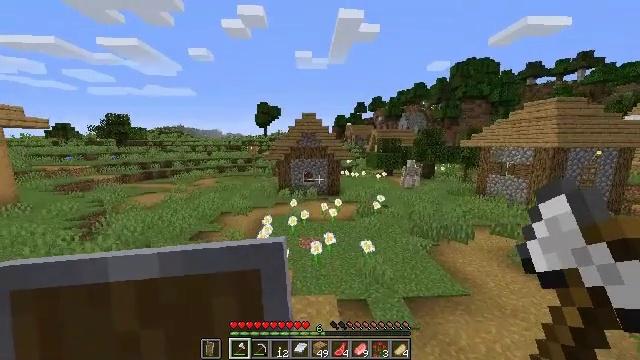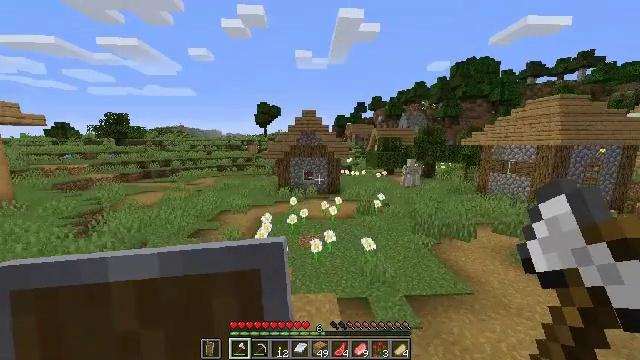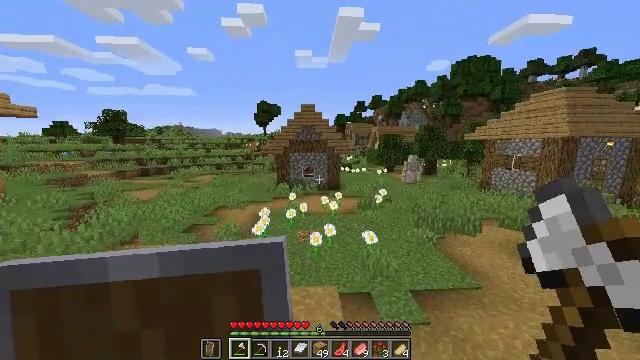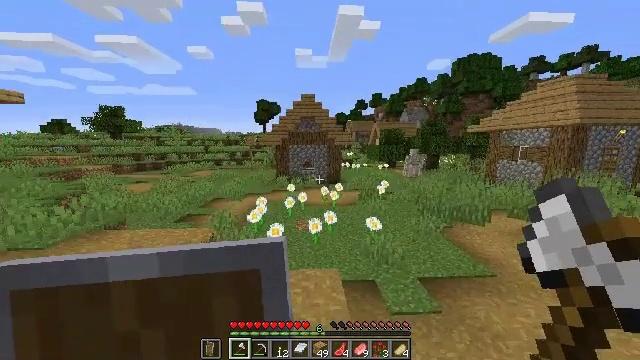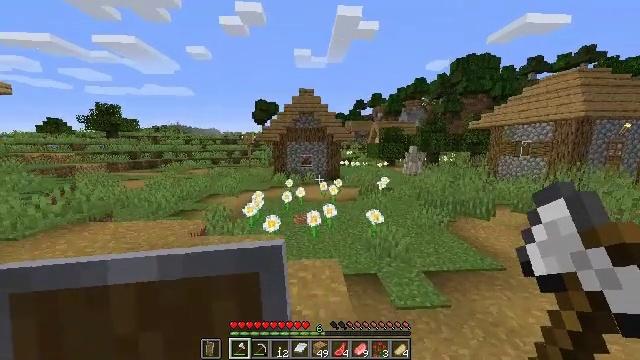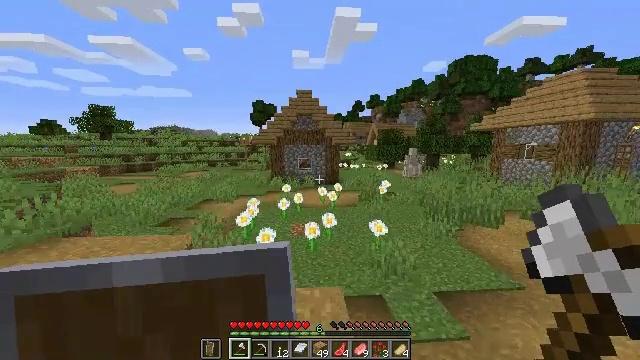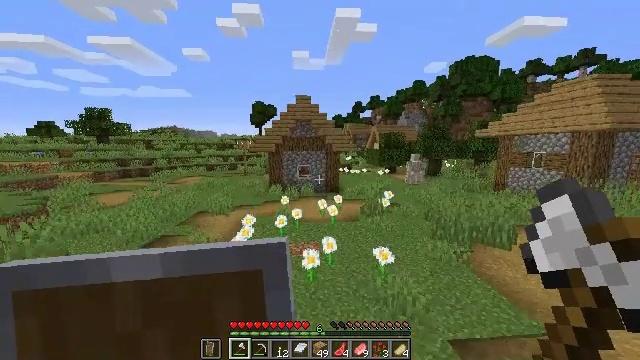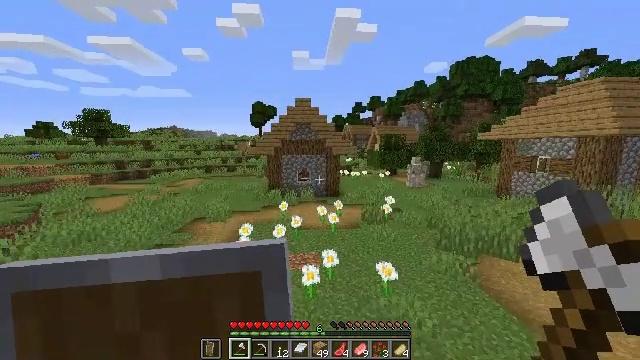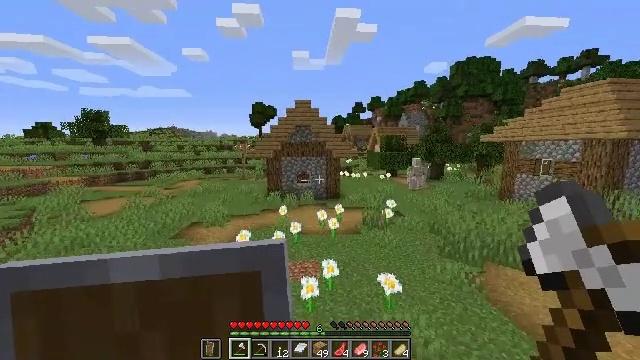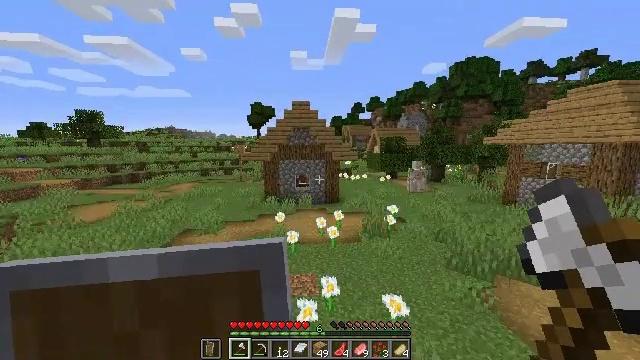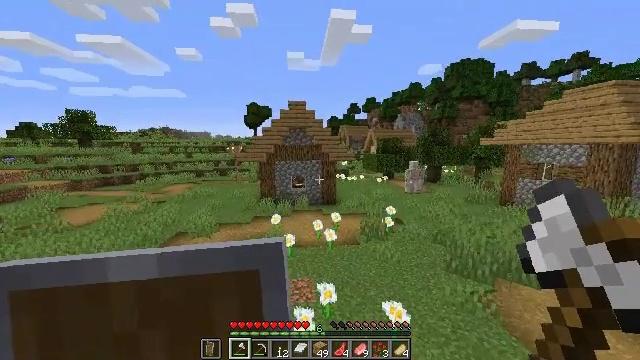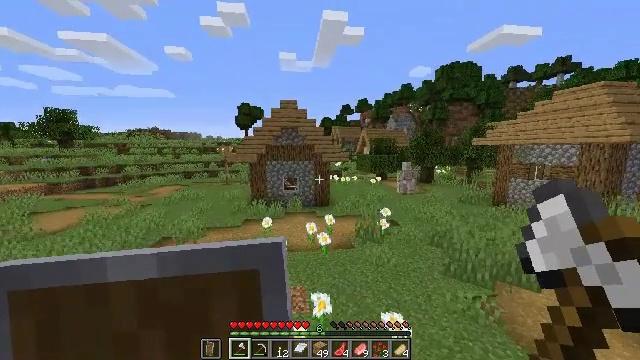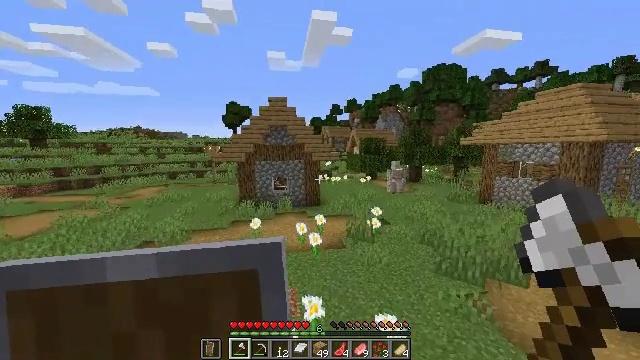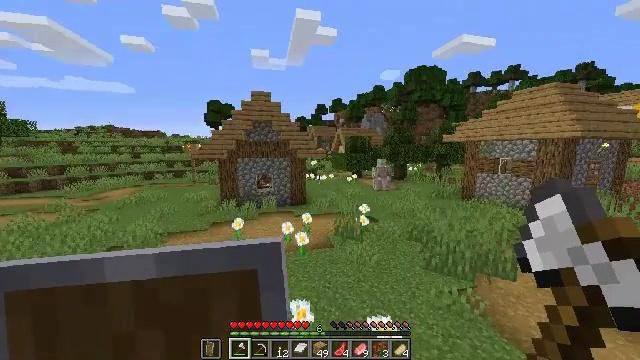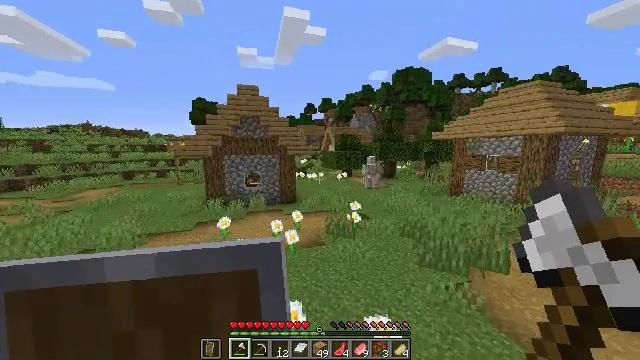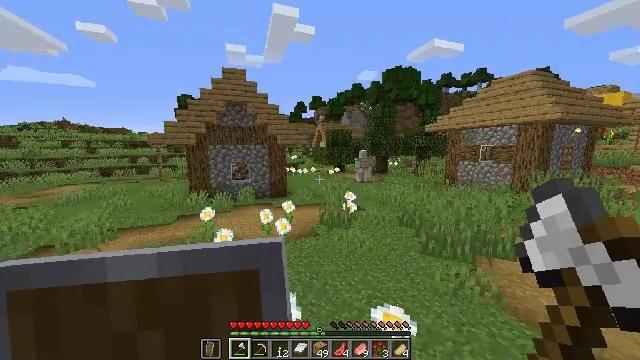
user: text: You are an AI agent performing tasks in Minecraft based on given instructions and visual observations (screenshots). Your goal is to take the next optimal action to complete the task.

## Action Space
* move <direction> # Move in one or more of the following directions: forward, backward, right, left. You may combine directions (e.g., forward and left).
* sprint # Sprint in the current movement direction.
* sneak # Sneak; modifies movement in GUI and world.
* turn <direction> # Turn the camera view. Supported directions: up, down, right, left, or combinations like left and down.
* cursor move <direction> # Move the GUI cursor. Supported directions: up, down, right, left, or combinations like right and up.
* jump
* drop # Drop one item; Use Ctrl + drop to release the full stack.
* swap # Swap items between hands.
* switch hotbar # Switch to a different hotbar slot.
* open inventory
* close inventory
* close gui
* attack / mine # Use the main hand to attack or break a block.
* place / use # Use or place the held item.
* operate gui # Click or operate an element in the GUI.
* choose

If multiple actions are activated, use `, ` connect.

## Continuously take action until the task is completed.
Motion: motion action
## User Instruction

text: Retrieve the barrel for inventory use.
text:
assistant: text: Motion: move forward, sprint, jump
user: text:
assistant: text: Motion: move forward, sprint, jump
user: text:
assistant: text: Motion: move forward, sprint, jump
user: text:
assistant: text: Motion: move forward, sprint, jump
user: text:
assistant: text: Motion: move forward, sprint, jump
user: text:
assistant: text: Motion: move forward, sprint, jump
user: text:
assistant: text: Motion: move forward, sprint, jump
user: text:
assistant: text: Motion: move forward, sprint, jump
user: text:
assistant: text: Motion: move forward, sprint, jump
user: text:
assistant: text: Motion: move forward, sprint, jump
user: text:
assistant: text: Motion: move forward, sprint, turn right, jump
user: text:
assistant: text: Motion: move forward, sprint, turn right, jump
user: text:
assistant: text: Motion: move forward, sprint, turn right, jump
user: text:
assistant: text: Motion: move forward, sprint, turn right, jump
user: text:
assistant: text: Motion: move forward, sprint, turn right, jump
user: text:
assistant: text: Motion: move forward, sprint, turn right, jump
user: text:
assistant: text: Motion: move forward, sprint, turn right, jump
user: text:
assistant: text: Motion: move forward, sprint, turn right, jump
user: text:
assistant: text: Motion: move forward, sprint, turn right, jump
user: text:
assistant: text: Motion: move forward, sprint, jump
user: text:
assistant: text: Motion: move forward, sprint, turn right, jump
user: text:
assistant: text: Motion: move forward, sprint, jump
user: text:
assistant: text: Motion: move forward, sprint, jump
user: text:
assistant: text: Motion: move forward, sprint, jump
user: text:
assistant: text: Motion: move forward, sprint, jump
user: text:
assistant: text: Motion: move forward, sprint, jump
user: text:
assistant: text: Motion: move forward, sprint, jump
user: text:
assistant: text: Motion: move forward, sprint, jump
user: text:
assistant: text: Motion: move forward, sprint, jump
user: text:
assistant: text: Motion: move forward, sprint, jump